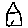
Label: house